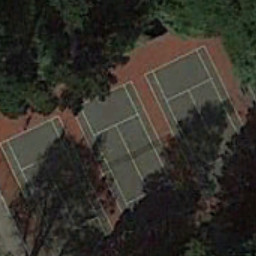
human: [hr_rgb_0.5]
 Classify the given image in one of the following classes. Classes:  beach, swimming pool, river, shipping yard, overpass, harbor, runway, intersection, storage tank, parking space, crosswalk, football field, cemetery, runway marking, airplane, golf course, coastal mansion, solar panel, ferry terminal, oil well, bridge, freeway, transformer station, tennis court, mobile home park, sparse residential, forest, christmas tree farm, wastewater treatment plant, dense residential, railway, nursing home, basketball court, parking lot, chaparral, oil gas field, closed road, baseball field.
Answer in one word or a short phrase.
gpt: tennis court